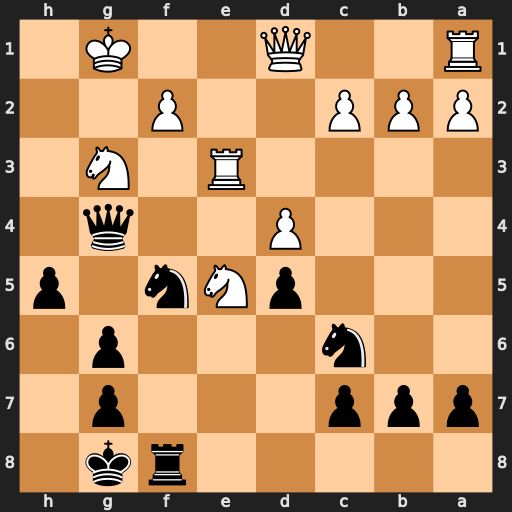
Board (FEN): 5rk1/ppp3p1/2n3p1/3pNn1p/3P2q1/4R1N1/PPP2P2/R2Q2K1
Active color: b
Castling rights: -
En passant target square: -
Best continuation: Nxe3 Nxg4 Nxd1 Rxd1 hxg4